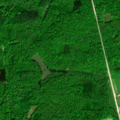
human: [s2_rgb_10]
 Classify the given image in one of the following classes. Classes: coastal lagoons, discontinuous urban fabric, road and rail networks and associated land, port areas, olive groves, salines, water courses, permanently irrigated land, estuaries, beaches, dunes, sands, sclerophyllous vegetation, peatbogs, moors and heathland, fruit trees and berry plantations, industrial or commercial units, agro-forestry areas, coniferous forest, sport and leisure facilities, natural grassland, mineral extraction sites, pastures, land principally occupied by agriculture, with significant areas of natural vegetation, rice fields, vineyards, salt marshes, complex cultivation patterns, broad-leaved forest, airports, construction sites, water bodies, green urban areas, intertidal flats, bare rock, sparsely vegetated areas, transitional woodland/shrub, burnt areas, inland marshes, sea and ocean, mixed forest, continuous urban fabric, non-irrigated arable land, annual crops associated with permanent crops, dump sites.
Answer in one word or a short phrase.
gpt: complex cultivation patterns, broad-leaved forest